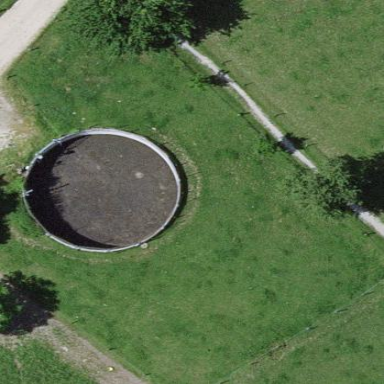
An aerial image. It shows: Water tank within basin area used for emergency purposes.